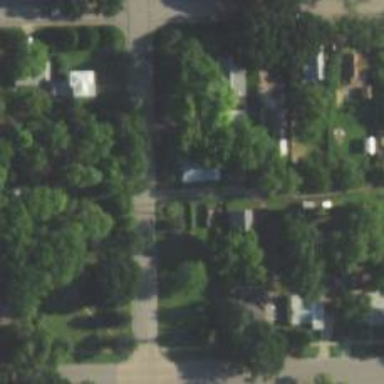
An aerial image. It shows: Alleyway designated as service road.